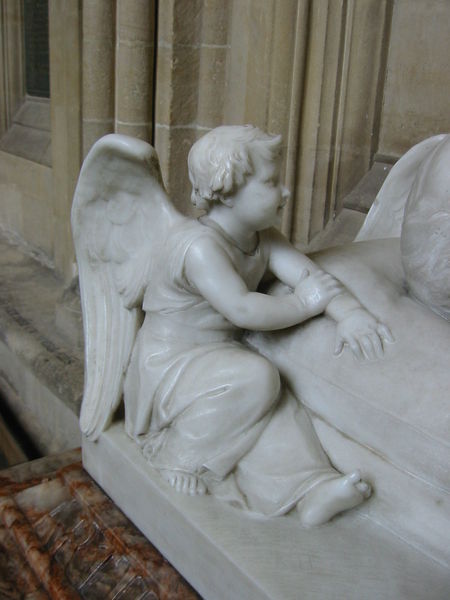
Titel: Kathedrale von Wells (St. Andrew’s Cathedral), Wells/Somerset
Standort: Wells, Kathedrale (EU - GB)
Schlagwörter: flügel, fuß, hand, kopf, weiß, sitzen, ausschnitt, finger, marmor, gürtel, hemd, wand, arm, arme, federn, gesicht, stein, hände, kirche, gewand, sitzend, kind, locken, engel, putte, skulptur, lächeln, füße, ecke, fassade, italien, mauer, kopftuch, detail, grübchen, stufe, junge, foto, lachen, barfuß, heer, photo, sarg, grab, lässig, aufgestützt, grabmal, grabmahl, sarkophag, drall, füß, fl+gel, eneg, schadetail